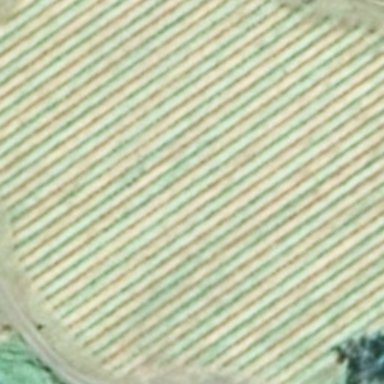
There is a piece of formland .